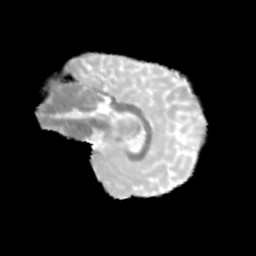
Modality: MD
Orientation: sagittal
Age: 9
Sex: female
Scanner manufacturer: siemens
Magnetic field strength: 3 T
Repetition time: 3.8 s
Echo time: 0.07 s